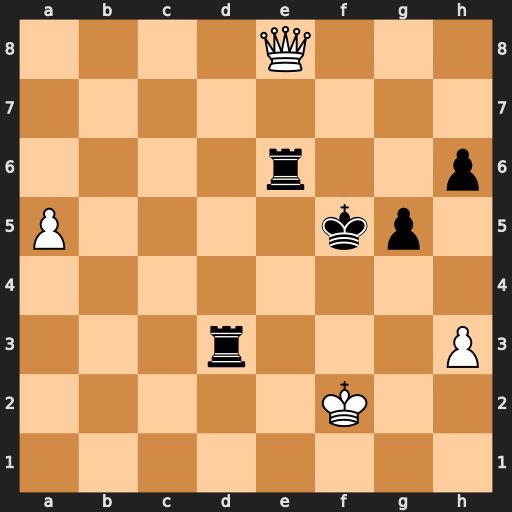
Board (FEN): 4Q3/8/4r2p/P4kp1/8/3r3P/5K2/8
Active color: w
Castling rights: -
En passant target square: -
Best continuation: Qb5+ Ke4 Qc4+ Rd4 Qxe6+